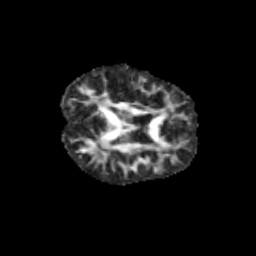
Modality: FA
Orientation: axial
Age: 12
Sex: female
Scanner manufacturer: siemens
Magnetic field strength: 3 T
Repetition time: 3.8 s
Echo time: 0.07 s